Question: I want to use a nicely formatted caption for my listings, as proposed in
<URL>. Additionally the content should be framed.
'''
\documentclass{report}
\usepackage{color}
\usepackage{xcolor}
\usepackage{listings}
\usepackage{caption}
\DeclareCaptionFont{white}{\color{white}}
\DeclareCaptionFormat{listing}{\colorbox{gray}{\parbox{\textwidth}{#1#2#3}}}
\captionsetup[lstlisting]{format=listing,labelfont=white,textfont=white}
\lstdefinestyle{framed}
{
frame=lrb,
belowcaptionskip=-1pt,
xleftmargin=8pt,
framexleftmargin=8pt,
framexrightmargin=5pt,
framextopmargin=5pt,
framexbottommargin=5pt,
framesep=0pt,
rulesep=0pt,
}
\begin{document}
\begin{lstlisting}[style=framed,label=some-code,caption=Some Code]
public void here() {
goes().the().code()
}
\end{lstlisting}
\end{document}
'''
Results in:

As you can clearly see, the frame is misaligned by about 1px to the left.
Zooming in leads me to the conclusion that this is du to the border-settings of the caption itself. However I cannot find any information how to configure the border with \captionsetup.
Any ideas how to resolve this are very much appreciated.
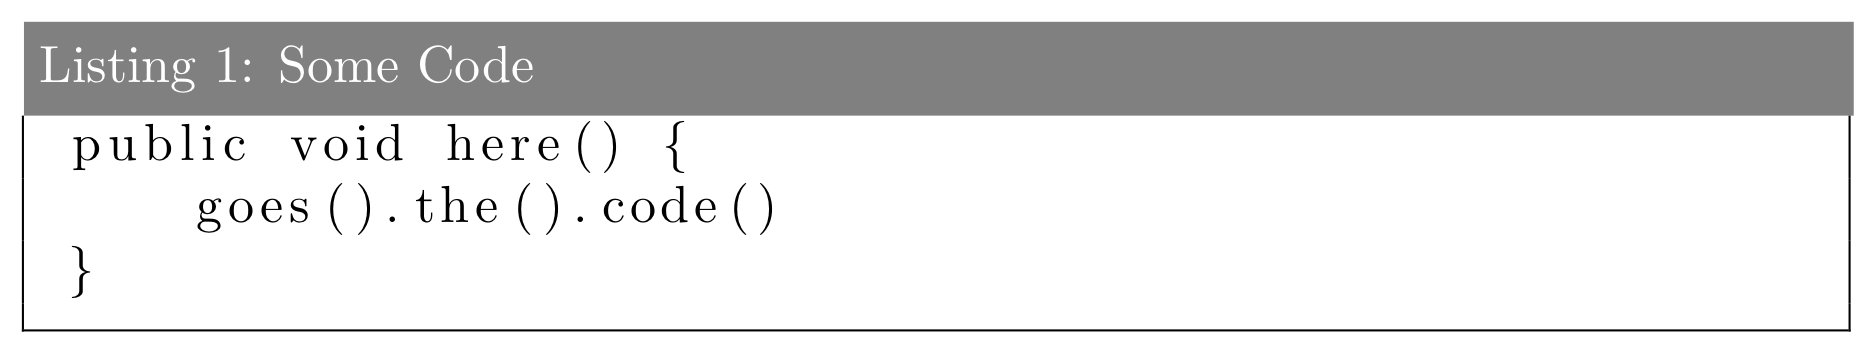
Answer: Somebody else gave me a great hint, one just has to move the caption box slightly to the left manually:
'''
DeclareCaptionFont{white}{\color{white}}
\DeclareCaptionFormat{listing}{%
\hspace*{-0.4pt}\colorbox{gray}{\parbox{\dimexpr extwidth-2
boxsep+.8pt
elax}{#1#2#3}}}
\captionsetup[lstlisting]{format=listing,labelfont=white,textfont=white}
'''